Question: I serialized a class object to a file like this:
'''
public class GreenhouseControls extends Controller implements Serializable {
private static final long serialVersionUID = -7079669536704670179L;
private long numOfRings;
private long rings;
private Event event;
private Scanner s;
private ArrayList<String> array;
private ArrayList<String> array2;
private ArrayList<String> array3;
public boolean windowok;
public boolean poweron;
public boolean fans;
public boolean light;
public boolean water;
public String thermostat;
private String eventsFile;
public int errorcode;
private String dumpFile;
......
public void saveState() {
try {
// Serialize data object to a file
ObjectOutputStream out = new ObjectOutputStream(new FileOutputStream("dump.out"));
out.writeObject(GreenhouseControls.this);
out.close();
} catch (IOException e) { }
}
.....
}
'''
The file exists as shown here:

.
Now I want to deserialized the object. This is what I have so far:
'''
public class Restore extends Event {
public Restore(long delayTime, String dumpFile){
super(delayTime);
eventsFile = dumpFile;
}
@Override
public void action() throws ControllerException {
try {
FileInputStream fis = new FileInputStream(eventsFile);
ObjectInputStream ois = new ObjectInputStream(fis);
GreenhouseControls gc = (GreenhouseControls) ois.readObject(); // Error occurs here
ois.close();
}catch (IOException | ClassNotFoundException e) {
e.printStackTrace();
}
}
public String toString() {
return "Restoring system";
}
}
'''
Is the above Restore class even close to what I need to do to deserialize my object?
When I run my program I am getting WriteAbortedException and NotSerializableException.
Here are the exceptions:
'''
java.io.WriteAbortedException: writing aborted; java.io.NotSerializableException: java.util.Scanner
at java.io.ObjectInputStream.readObject0(Unknown Source)
at java.io.ObjectInputStream.defaultReadFields(Unknown Source)
at java.io.ObjectInputStream.readSerialData(Unknown Source)
at java.io.ObjectInputStream.readOrdinaryObject(Unknown Source)
at java.io.ObjectInputStream.readObject0(Unknown Source)
at java.io.ObjectInputStream.readObject(Unknown Source)
at greenhouse.GreenhouseControls$Restore.action(GreenhouseControls.java:374)
at other.Controller.run(Controller.java:39)
at greenhouse.GreenhouseControls.main(GreenhouseControls.java:530)
Caused by: java.io.NotSerializableException: java.util.Scanner
at java.io.ObjectOutputStream.writeObject0(Unknown Source)
at java.io.ObjectOutputStream.defaultWriteFields(Unknown Source)
at java.io.ObjectOutputStream.writeSerialData(Unknown Source)
at java.io.ObjectOutputStream.writeOrdinaryObject(Unknown Source)
at java.io.ObjectOutputStream.writeObject0(Unknown Source)
at java.io.ObjectOutputStream.writeObject(Unknown Source)
at greenhouse.GreenhouseControls.saveState(GreenhouseControls.java:487)
at other.Controller.run(Controller.java:43)
at greenhouse.GreenhouseControls.main(GreenhouseControls.java:524)
'''
Here is my Event class:
'''
import java.io.Serializable;
import greenhouse.GreenhouseControls.ControllerException;
public abstract class Event implements Serializable{
private long eventTime;
protected final long delayTime;
public Event(long delayTime) {
this.delayTime = delayTime;
start();
}
public void start() { // Allows restarting
eventTime = System.currentTimeMillis() + delayTime;
}
public boolean ready() {
return System.currentTimeMillis() >= eventTime;
}
public abstract void action() throws ControllerException;
}
'''
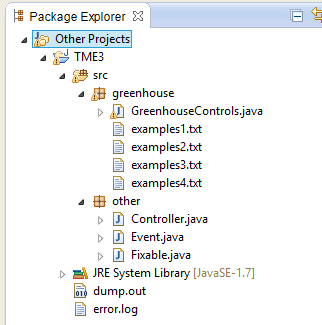
Answer: You can't serialize a 'Scanner.' Or any kind of input or output stream, reader, writer, socket, connection, ... Make the scanner transient. Better still make it a local variable in whatever methods use it. You're unlikely to be using the same 'Scanner' for the life of the class, and if you are, I suggest you're doing something wrong.